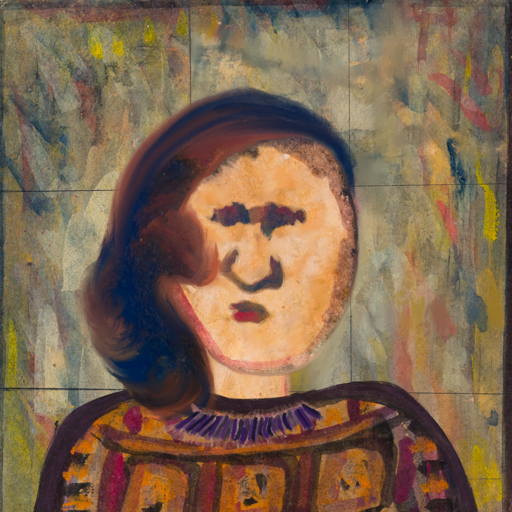
Background: GypsyMother, Head And Neck Front: Childish, Face Front: In_The_Sun, Bust: Doll, Hair Front: Mother_And_Son_Son, Head Accessory: Blank, Second Necklace: Blank, Necklace: HillGirl, Baby: Blank